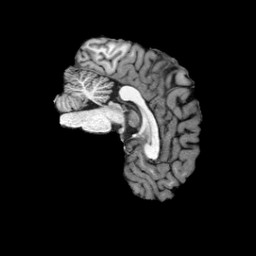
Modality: T1w
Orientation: sagittal
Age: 19
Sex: female
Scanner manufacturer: siemens
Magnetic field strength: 3 T
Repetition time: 2.5 s
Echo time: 0.00222 s